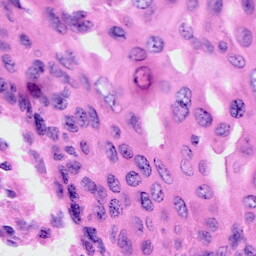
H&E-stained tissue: Cervix